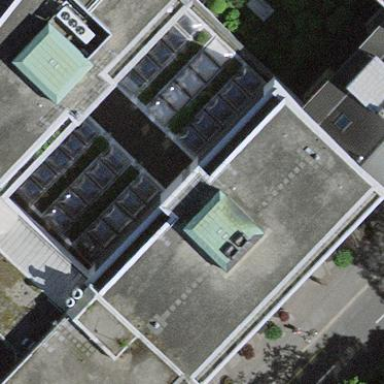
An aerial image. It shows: Office building.